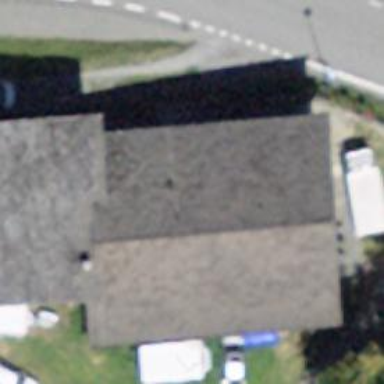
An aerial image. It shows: Restaurant.